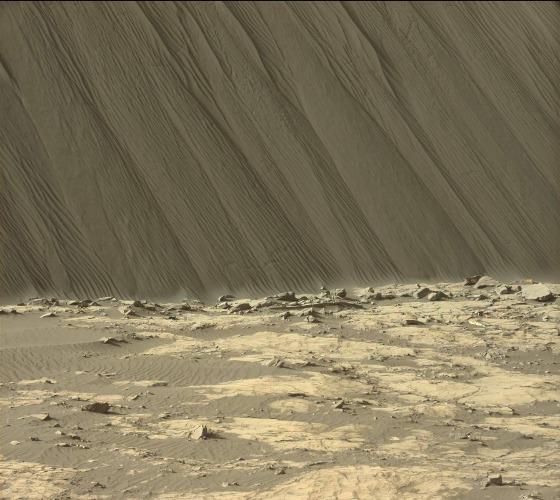
Terrain classes present: Bedrock, Gravel / Sand / Soil, Shadow